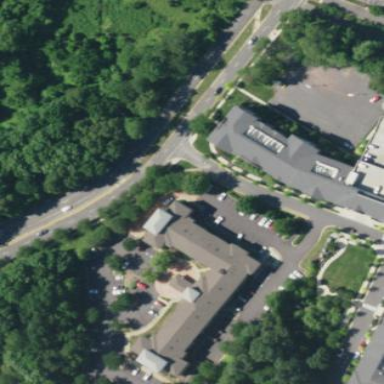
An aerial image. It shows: Hotel building.